Question: Im developing a tabbar application.
There are almost 7 tabs in this app.
Usuall when we add more than 5 tabs a "more button"will come and rest of options will come under that "More option".
But i found a very interesting app in app store and they are moving the tabbar to left and right(just like we do in scroll view) like in the image below.
How can i implement this.
Can anyone help me with this please.
Thanks in advance.
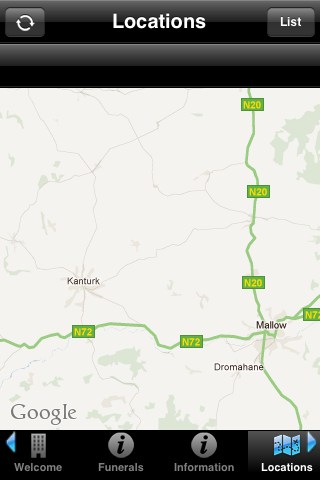
Answer: You can use custom tabBar, like InfiniTabBar, nice and functional.
Project on GitHub:
<URL>